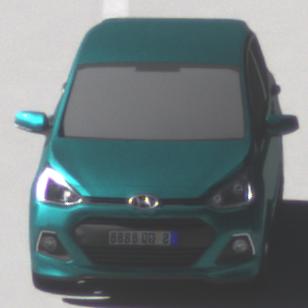
Make: Hyundai
Model: i10
Detailed model: Gen. 2
Model produced from: 2013
Model produced until: 2019
Doors: 5
Color: blue
Road condition: dry road
Daytime: midday
Contrast: high contrast